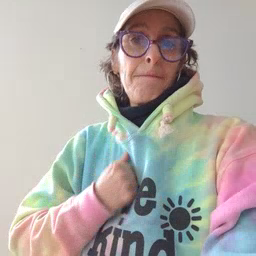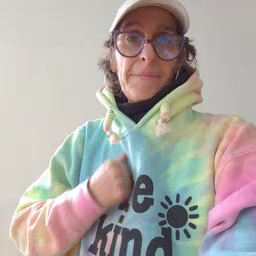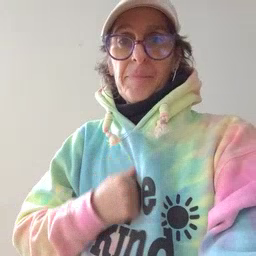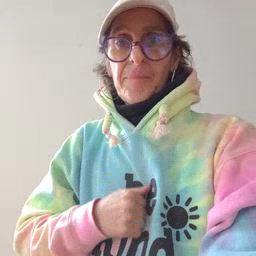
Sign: bath